Question: I can't seem to get the date positioned appropriately in the layout. I am trying to achieve something like this:

I need to have the date appear below the first line of the notifications. I'm just not sure how to incorporate a vertical linear layout here properly.
Here's the XML code I have so far:
'''
<?xml version="1.0" encoding="utf-8"?>
<LinearLayout xmlns:android="http://schemas.android.com/apk/res/android"
android:layout_width="match_parent"
android:layout_height="match_parent"
android:orientation="vertical"
android:paddingBottom="10dp"
android:paddingTop="10dp">
<LinearLayout
android:layout_width="match_parent"
android:layout_height="wrap_content"
android:orientation="horizontal">
<ImageView
android:id="@+id/user_avatar_notification"
android:layout_width="60dp"
android:layout_height="60dp"
android:layout_gravity="left"
android:layout_marginLeft="10dp"
android:layout_marginRight="5dp" />
<TextView
android:id="@+id/post_username"
android:layout_width="wrap_content"
android:layout_height="wrap_content"
android:text="username"
android:textSize="16dp" />
<TextView
android:id="@+id/post_time"
android:layout_width="wrap_content"
android:layout_height="wrap_content"
android:layout_marginBottom="20dp"
android:layout_marginLeft="5dp"
android:layout_marginRight="5dp"
android:text="mentioned you in a"
android:textColor="@color/comment_like_grey" />
<TextView
android:id="@+id/notification_type"
android:layout_width="wrap_content"
android:layout_height="wrap_content"
android:text="not_type"
/>
</LinearLayout>
<TextView
android:layout_width="wrap_content"
android:layout_height="wrap_content"
android:text="date of notification"
android:textColor="@color/comment_like_grey"
/>
</LinearLayout>
'''
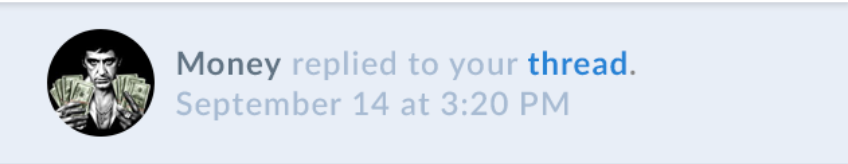
Answer: Try something like this:
'''
<LinearLayout
android:layout_width="match_parent"
android:layout_height="wrap_content"
android:orientation="horizontal">
<ImageView
android:id="@+id/user_avatar_notification"
android:layout_width="60dp"
android:layout_height="60dp"
android:layout_gravity="left"
android:layout_marginLeft="10dp"
android:layout_marginRight="5dp" />
<LinearLayout
android:layout_width="wrap_content"
android:layout_height="wrap_content"
android:orientation="vertical"
android:layout_gravity="center_vertical">
<LinearLayout
android:layout_width="wrap_content"
android:layout_height="wrap_content"
android:orientation="horizontal">
<TextView
android:id="@+id/post_username"
android:layout_width="wrap_content"
android:layout_height="wrap_content"
android:text="username"
android:textSize="16dp" />
<TextView
android:id="@+id/post_time"
android:layout_width="wrap_content"
android:layout_height="wrap_content"
android:layout_marginLeft="5dp"
android:layout_marginRight="5dp"
android:text="mentioned you in a"
android:textColor="@color/comment_like_grey"/>
<TextView
android:id="@+id/notification_type"
android:layout_width="wrap_content"
android:layout_height="wrap_content"
android:text="not_type" />
</LinearLayout>
<TextView
android:layout_width="wrap_content"
android:layout_height="wrap_content"
android:text="date of notification"
android:textColor="@color/comment_like_grey"/>
</LinearLayout>
</LinearLayout>
'''